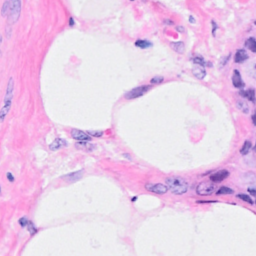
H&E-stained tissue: Breast